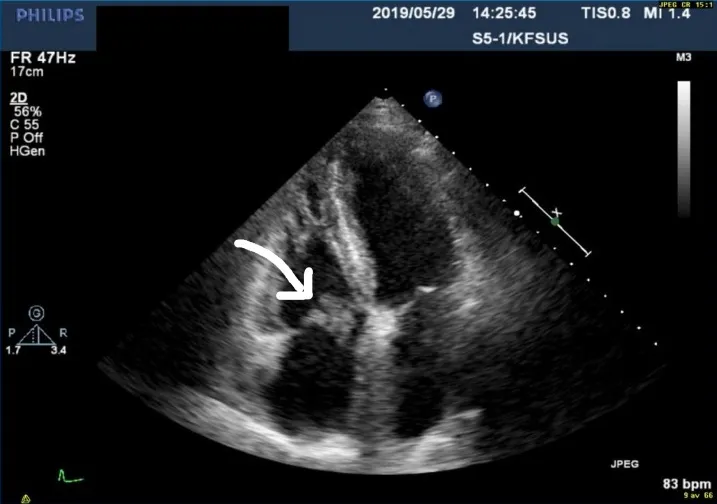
Transthoracic echocardiography demonstrating tricuspid vegetation (arrow).
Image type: radiology (ultrasound)